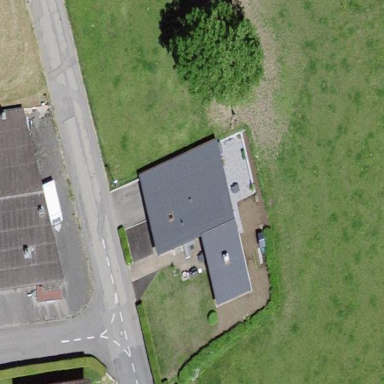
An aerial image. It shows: Residential building.